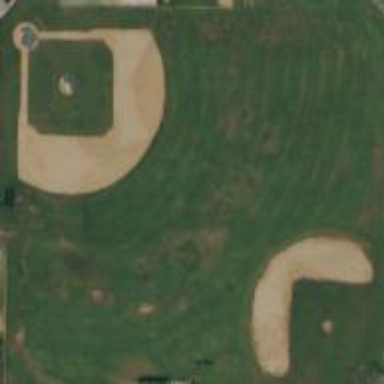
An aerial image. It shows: Baseball pitch for leisure land activities.